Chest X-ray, AP view. Patient: 54 years old, sex F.
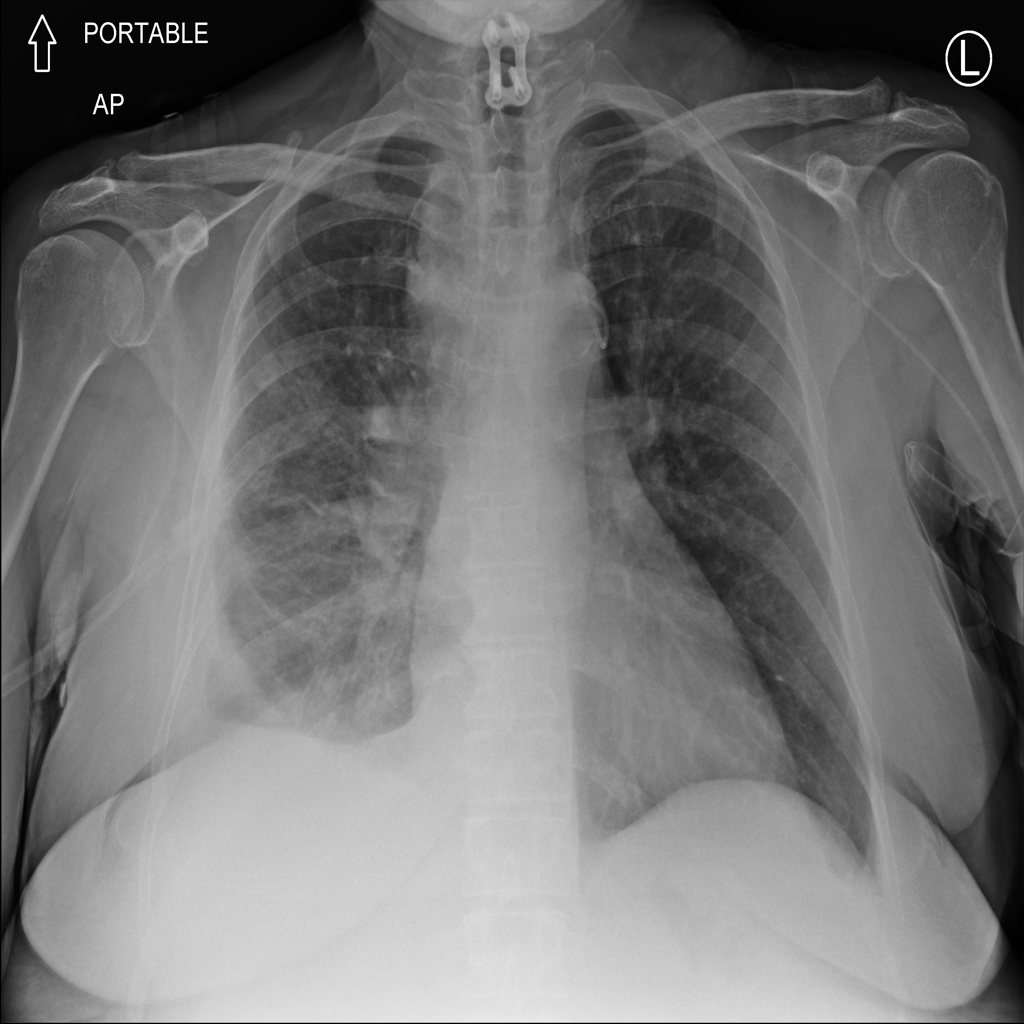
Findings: No Finding